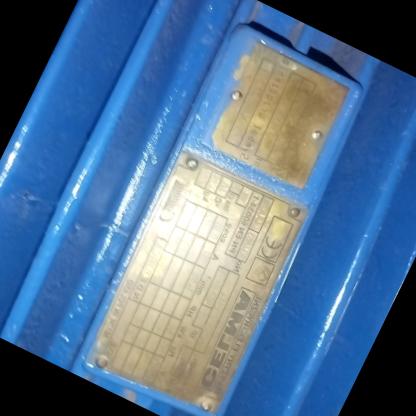
Klasa: tabliczka-znamionowa